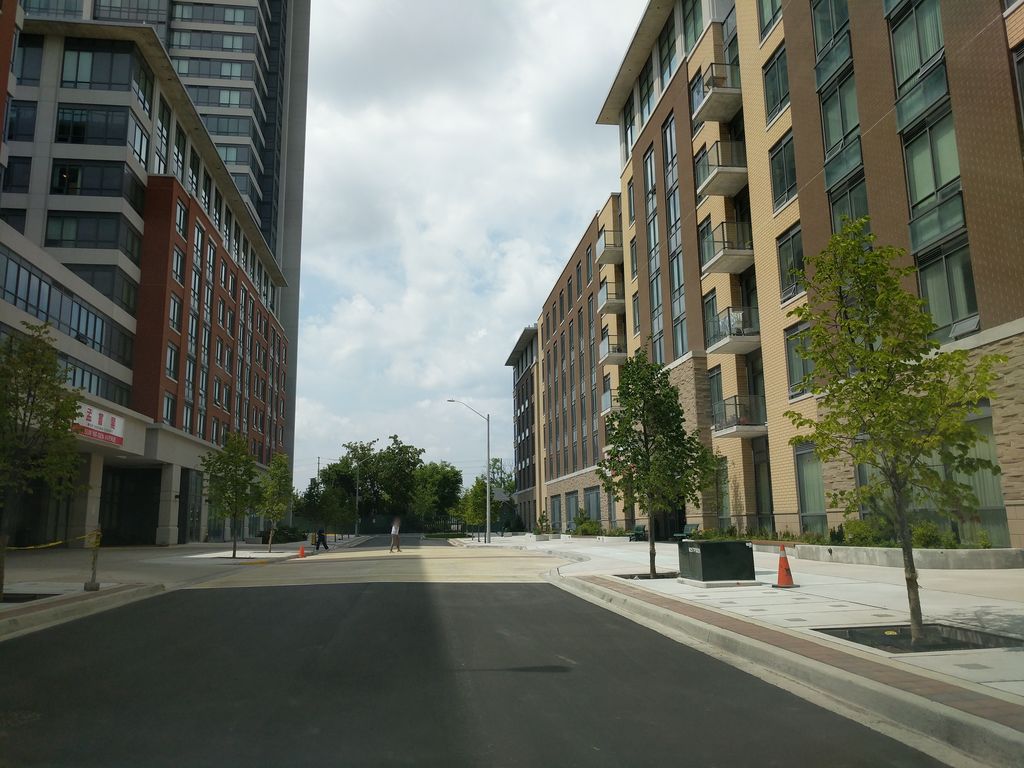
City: toronto